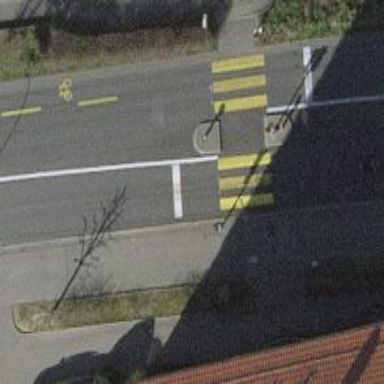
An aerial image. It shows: Crossing with marked traffic signal and island.